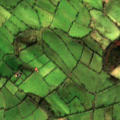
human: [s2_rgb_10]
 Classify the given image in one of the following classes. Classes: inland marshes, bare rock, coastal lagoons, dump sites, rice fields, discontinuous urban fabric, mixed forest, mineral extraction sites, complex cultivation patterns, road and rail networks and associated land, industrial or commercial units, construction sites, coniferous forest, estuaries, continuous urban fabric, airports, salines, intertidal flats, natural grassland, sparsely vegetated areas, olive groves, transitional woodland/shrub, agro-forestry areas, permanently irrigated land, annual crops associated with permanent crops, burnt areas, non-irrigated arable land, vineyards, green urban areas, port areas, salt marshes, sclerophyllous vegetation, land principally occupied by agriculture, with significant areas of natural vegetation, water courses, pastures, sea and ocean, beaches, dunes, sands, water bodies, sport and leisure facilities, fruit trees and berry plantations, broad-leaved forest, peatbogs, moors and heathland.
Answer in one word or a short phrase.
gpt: pastures, land principally occupied by agriculture, with significant areas of natural vegetation